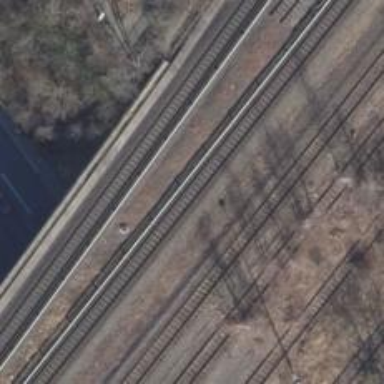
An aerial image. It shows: Bridge for electrified light rail.